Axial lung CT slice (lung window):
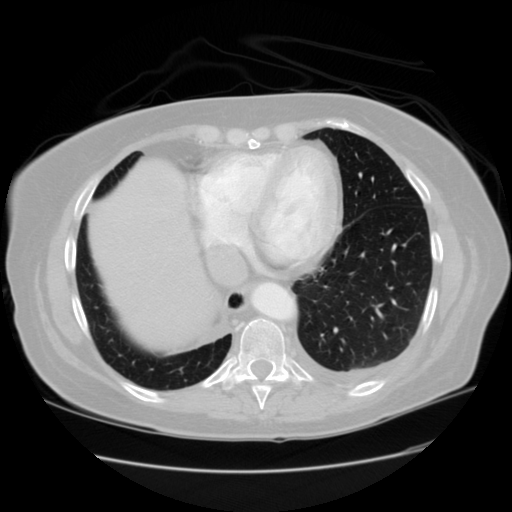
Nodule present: no